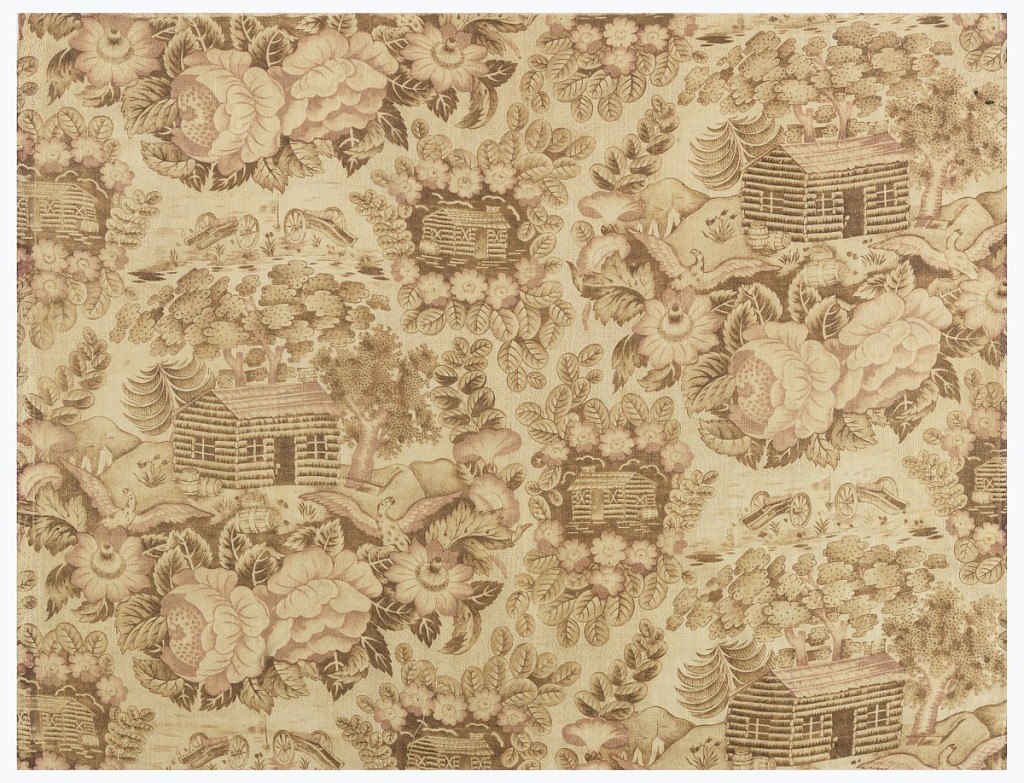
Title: Political propaganda
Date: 1840
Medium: cotton Technique: printed by engraved roller on plain weave Label: cotton printed by engraved roller
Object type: Textile
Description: Printed cotton with alternating scenes of a log cabin, the larger of which has barrels in front, one of which reads HARD CIDER; cannons in the background. Flowers, trees, leaves and birds surround the scenes. In brown and red, much faded, on white.